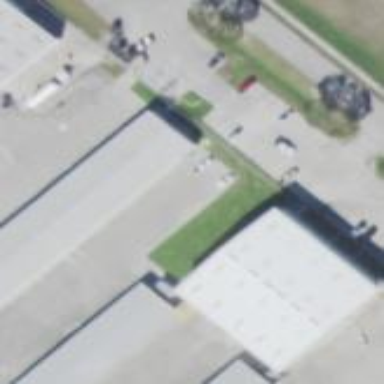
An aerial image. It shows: Hangar at the airport.